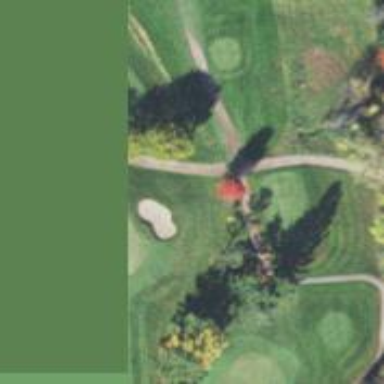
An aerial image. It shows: Path for both road and golf.